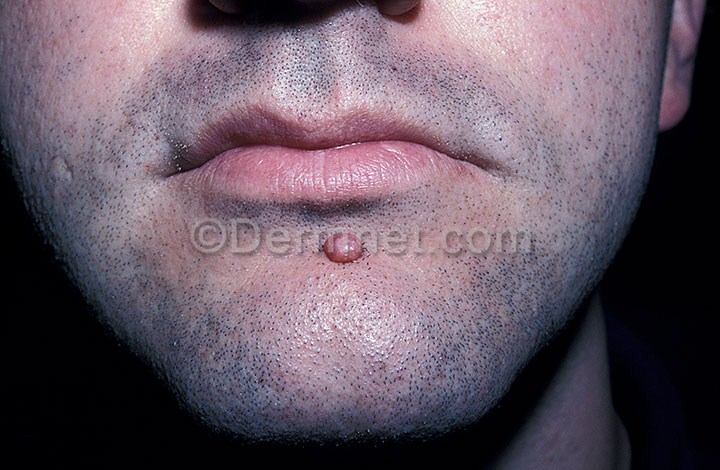
Disease: Systemic Disease